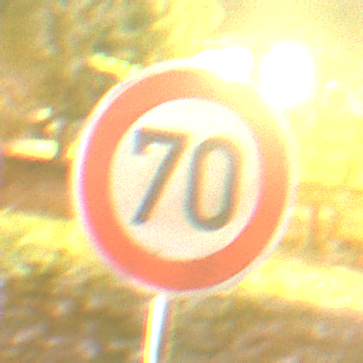
Verkehrszeichen: Geschwindigkeit70
Umgebung: Outdoor, Suburban
Tageszeit: Night
Wetter: Clear
Licht: Artificial
Jahreszeit: NotSpecified
Kontrast: HighContrast